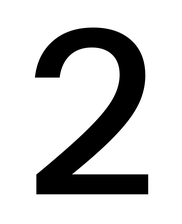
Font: InstrumentSans_Medium